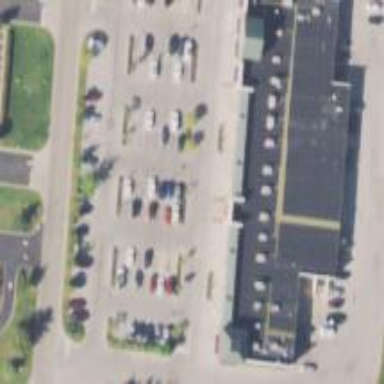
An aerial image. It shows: Retail building.